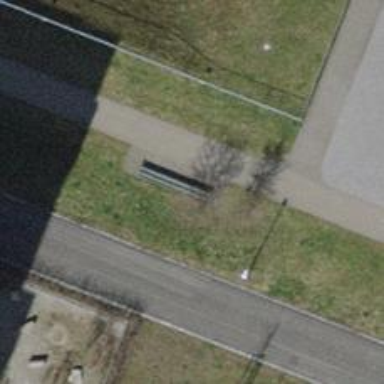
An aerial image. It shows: Brown bench in the vicinity.